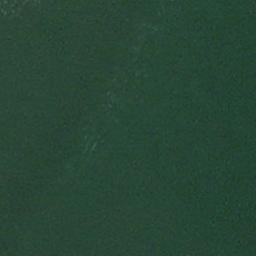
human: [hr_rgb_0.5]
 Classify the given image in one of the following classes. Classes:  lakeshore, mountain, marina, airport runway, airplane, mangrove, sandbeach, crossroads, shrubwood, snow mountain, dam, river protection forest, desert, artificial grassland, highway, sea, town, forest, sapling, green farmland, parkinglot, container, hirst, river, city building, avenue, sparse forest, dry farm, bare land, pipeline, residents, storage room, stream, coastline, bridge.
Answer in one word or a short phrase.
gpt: sea